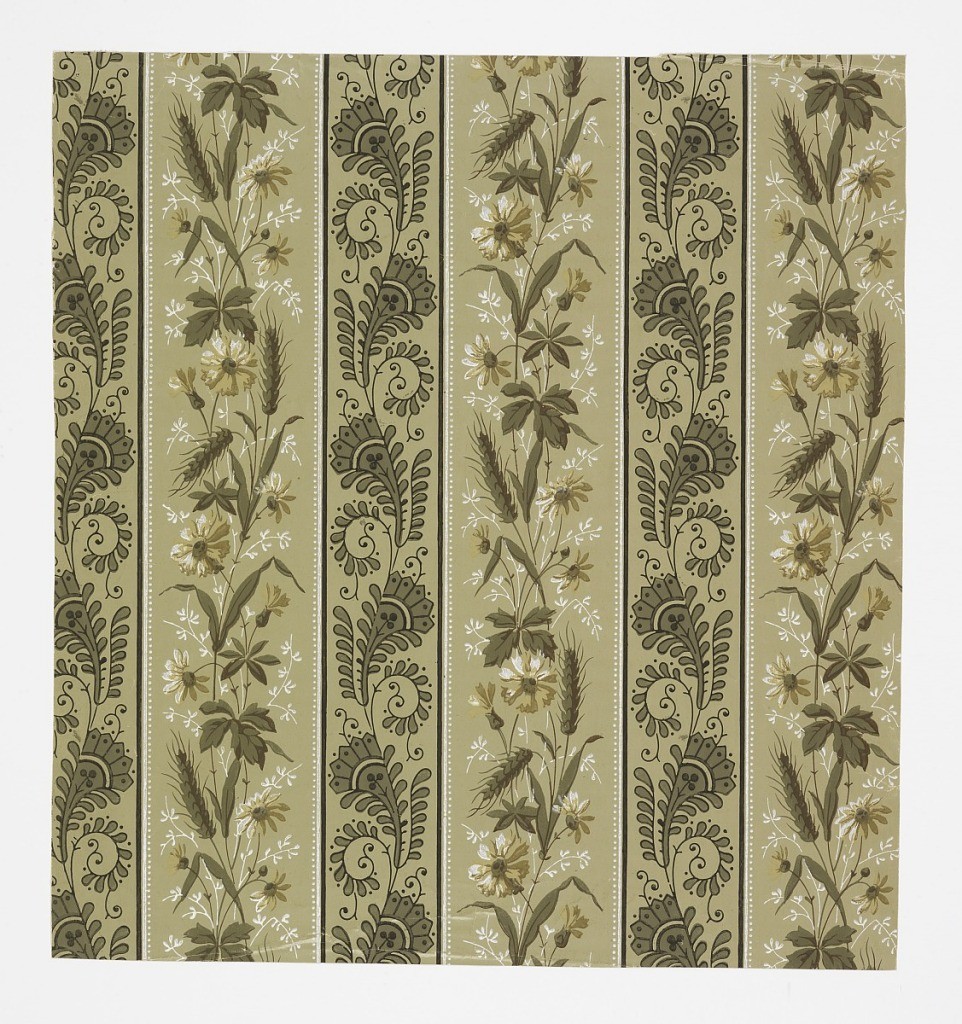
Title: Sidewall
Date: ca. 1880
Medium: Machine-printed on paper
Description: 1970-26-4-cdd: Aesthetic or Anglo-Japanesque pattern with overlap...;     1970-26-4-cl: Aesthetic style design containing two vertical pat...